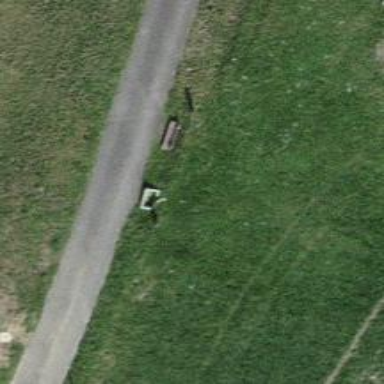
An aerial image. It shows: Bench.